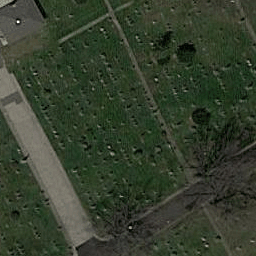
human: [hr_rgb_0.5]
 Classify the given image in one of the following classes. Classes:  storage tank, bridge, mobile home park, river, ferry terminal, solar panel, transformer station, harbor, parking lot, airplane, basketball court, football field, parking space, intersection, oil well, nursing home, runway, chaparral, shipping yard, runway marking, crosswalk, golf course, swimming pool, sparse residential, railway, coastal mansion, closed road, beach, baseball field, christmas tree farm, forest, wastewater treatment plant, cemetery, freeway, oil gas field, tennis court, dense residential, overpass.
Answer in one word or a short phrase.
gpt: cemetery